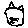
Label: cat